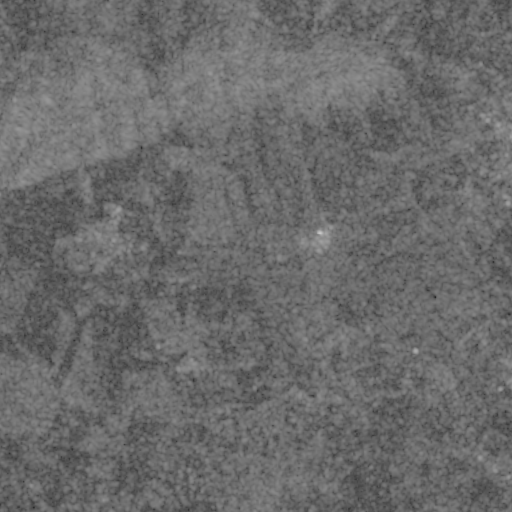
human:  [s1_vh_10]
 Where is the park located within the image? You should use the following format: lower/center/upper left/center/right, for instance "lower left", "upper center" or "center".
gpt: The park is located in the center right of the image.
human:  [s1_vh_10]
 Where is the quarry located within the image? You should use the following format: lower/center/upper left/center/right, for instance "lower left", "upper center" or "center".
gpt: The quarry is located in the lower left of the image.
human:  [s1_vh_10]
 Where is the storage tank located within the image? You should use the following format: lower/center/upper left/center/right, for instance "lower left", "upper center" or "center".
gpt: The storage tank is located in the center of the image.
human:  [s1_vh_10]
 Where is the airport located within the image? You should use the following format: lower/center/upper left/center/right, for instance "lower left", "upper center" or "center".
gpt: There is no airport in the image.

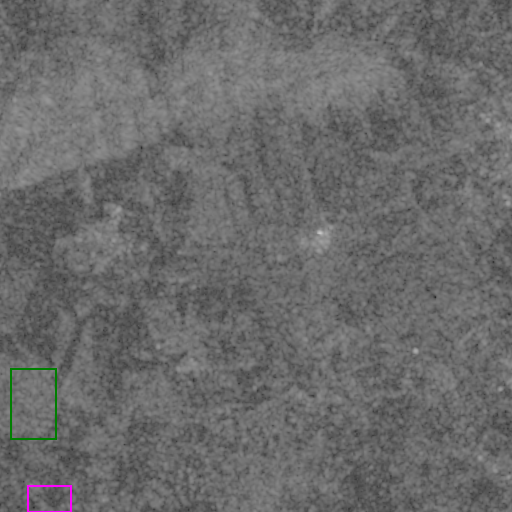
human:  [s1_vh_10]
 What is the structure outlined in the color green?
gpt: The structure outlined in green is a crop field.
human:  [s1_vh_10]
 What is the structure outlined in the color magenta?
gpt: The structure outlined in magenta is a quarry.
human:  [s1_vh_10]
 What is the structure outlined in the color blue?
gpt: There is no blue outline.